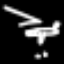
Label: airplane